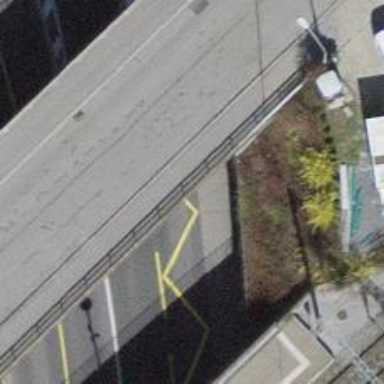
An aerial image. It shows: Platform with shelter made of asphalt. This platform is used for public transport.